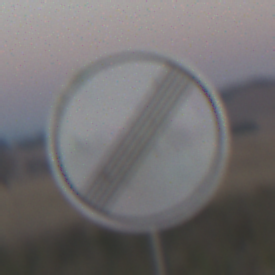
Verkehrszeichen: EndeSaemtlicherBegrenzungen
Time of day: SunriseSunset
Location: Outdoor (Nature)
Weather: Clear
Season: Winter
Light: Natural